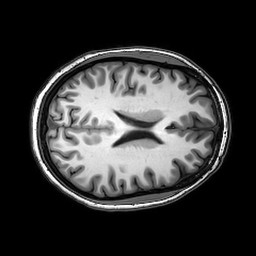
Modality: T1w
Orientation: axial
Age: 23
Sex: female
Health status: healthy
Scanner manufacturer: philips
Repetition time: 0.00817 s
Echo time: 0.00374 s